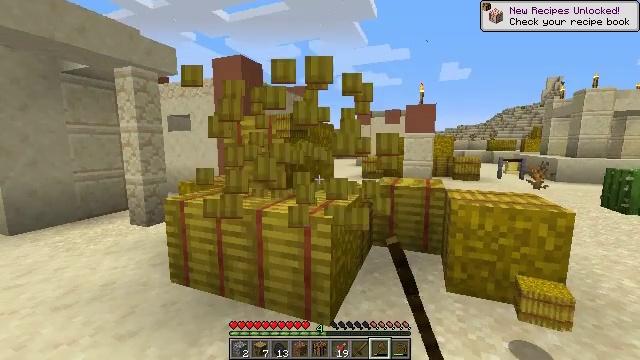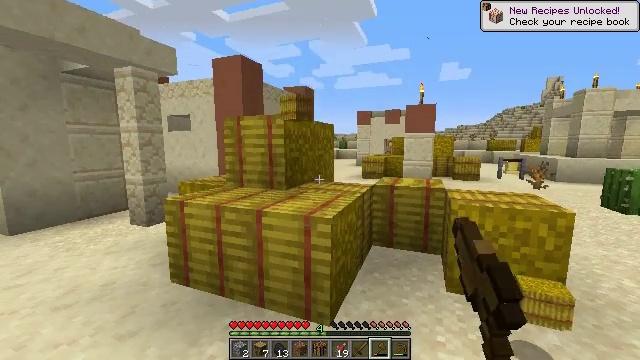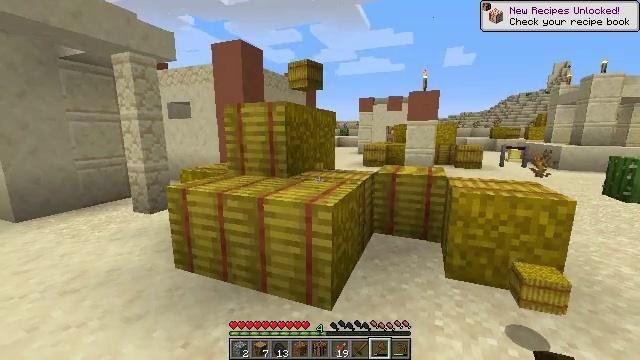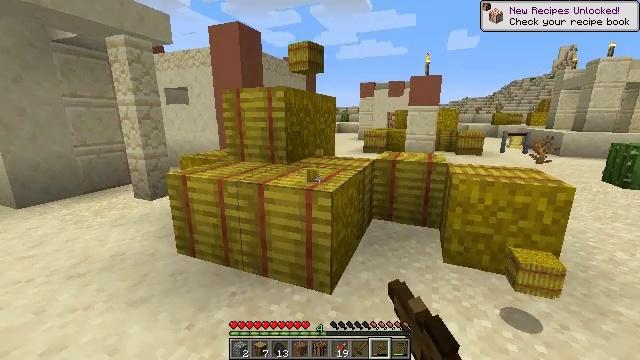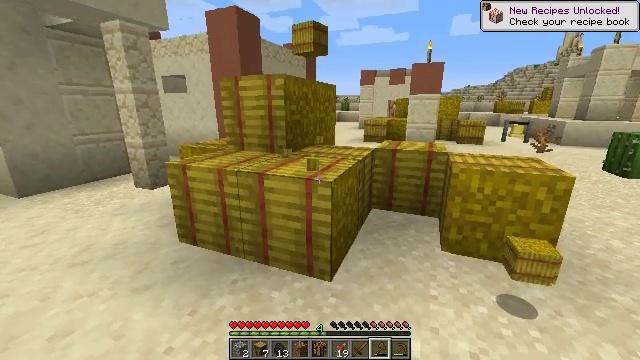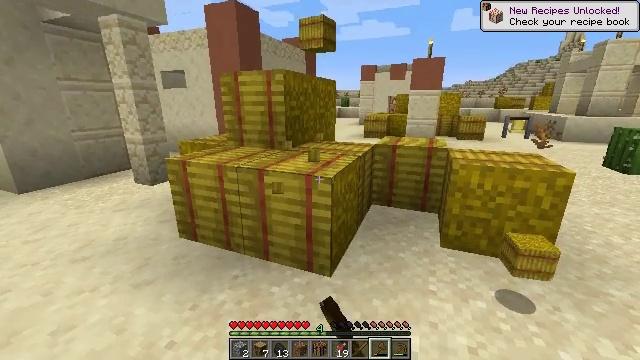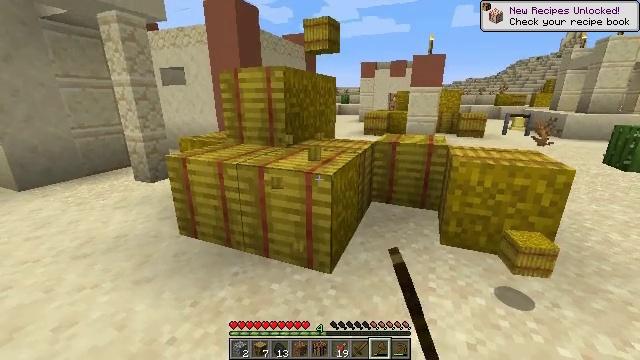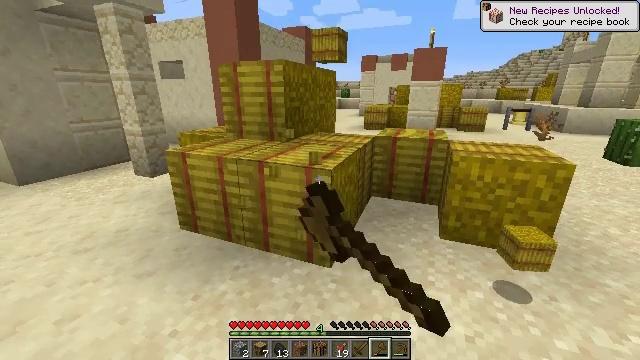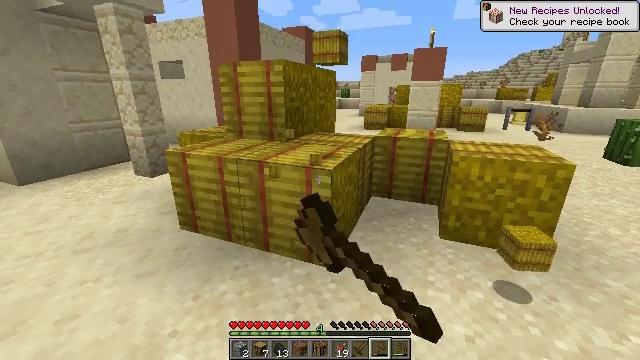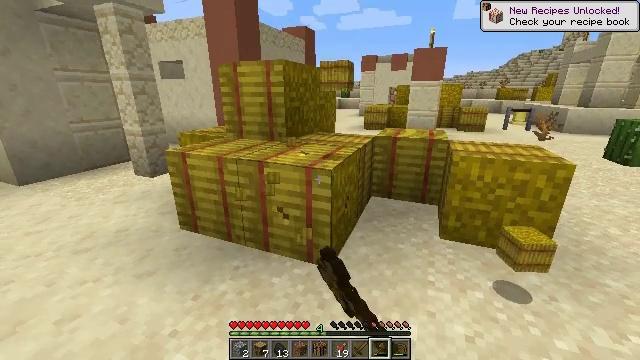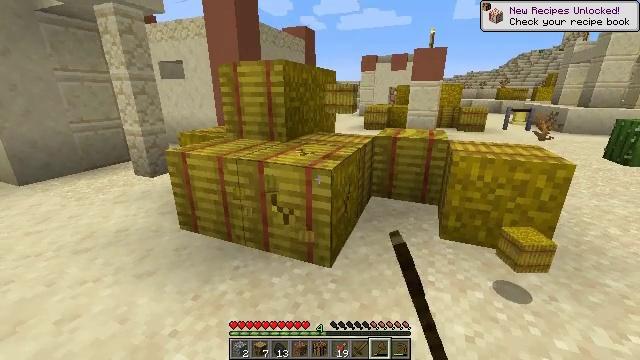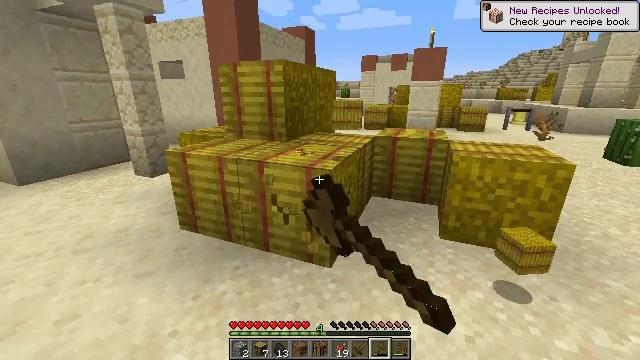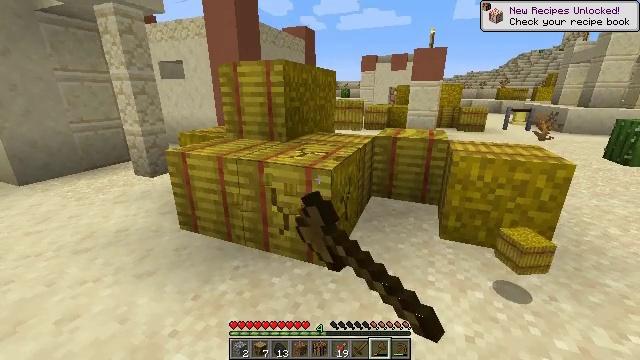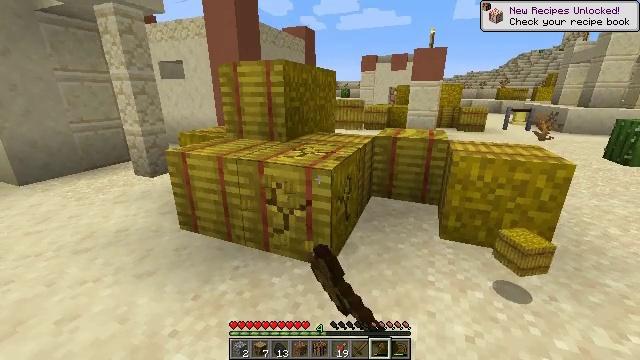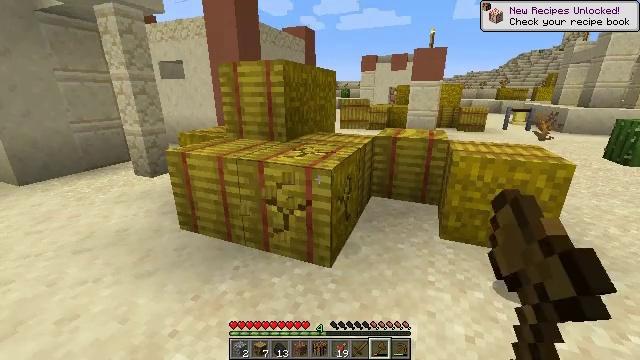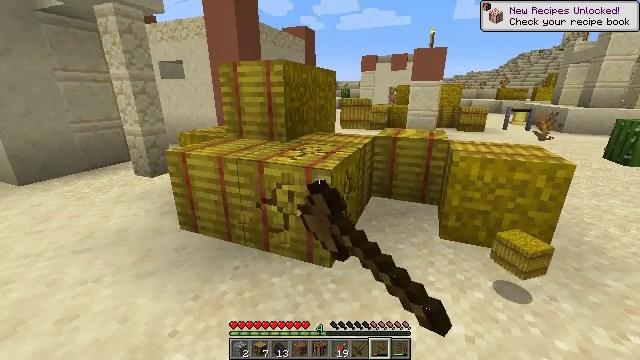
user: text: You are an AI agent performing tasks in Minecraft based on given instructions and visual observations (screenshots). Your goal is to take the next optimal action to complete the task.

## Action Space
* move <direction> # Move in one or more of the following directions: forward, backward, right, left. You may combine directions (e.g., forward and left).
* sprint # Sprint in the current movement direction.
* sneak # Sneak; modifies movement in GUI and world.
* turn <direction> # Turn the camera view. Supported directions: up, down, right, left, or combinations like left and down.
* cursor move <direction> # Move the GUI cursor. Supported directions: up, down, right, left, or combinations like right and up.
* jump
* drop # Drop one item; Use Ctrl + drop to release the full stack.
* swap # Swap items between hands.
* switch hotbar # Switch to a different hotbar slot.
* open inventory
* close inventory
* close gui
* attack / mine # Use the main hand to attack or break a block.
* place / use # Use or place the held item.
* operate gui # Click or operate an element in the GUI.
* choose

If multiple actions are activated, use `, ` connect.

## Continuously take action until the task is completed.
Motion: motion action
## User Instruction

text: Harvest hay blocks from the village.
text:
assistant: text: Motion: attack / mine
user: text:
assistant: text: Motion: turn down, attack / mine
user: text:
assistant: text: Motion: turn down, attack / mine
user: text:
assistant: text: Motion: turn down, attack / mine
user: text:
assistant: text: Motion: attack / mine
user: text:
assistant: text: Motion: attack / mine
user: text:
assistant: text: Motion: turn down, attack / mine
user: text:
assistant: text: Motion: attack / mine
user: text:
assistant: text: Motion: attack / mine
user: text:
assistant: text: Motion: attack / mine
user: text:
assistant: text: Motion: attack / mine
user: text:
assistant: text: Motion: attack / mine
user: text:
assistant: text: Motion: attack / mine
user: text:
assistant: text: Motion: attack / mine
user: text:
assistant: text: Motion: attack / mine
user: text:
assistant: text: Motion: attack / mine
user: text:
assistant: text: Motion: attack / mine
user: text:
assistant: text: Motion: attack / mine
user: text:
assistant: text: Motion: attack / mine
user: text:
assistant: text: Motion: attack / mine
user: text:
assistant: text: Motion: attack / mine
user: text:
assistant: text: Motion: attack / mine
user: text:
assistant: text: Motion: attack / mine
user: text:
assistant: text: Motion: turn left and up, attack / mine
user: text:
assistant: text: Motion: turn left, attack / mine
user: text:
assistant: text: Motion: turn left, attack / mine
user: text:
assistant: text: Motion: turn left, attack / mine
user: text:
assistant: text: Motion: attack / mine
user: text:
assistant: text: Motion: attack / mine
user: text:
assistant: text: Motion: attack / mine